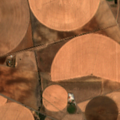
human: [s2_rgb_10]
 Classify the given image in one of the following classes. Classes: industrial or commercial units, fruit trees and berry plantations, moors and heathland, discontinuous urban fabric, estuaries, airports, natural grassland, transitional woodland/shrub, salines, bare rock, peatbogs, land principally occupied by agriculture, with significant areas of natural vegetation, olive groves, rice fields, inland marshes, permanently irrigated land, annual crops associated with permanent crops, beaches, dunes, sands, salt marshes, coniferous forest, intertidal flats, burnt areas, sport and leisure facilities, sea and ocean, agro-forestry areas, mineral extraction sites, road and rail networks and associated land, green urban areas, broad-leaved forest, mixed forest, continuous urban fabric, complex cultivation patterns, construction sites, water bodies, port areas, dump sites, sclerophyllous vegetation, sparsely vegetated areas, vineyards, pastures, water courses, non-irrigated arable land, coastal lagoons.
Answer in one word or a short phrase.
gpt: permanently irrigated land, pastures